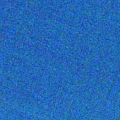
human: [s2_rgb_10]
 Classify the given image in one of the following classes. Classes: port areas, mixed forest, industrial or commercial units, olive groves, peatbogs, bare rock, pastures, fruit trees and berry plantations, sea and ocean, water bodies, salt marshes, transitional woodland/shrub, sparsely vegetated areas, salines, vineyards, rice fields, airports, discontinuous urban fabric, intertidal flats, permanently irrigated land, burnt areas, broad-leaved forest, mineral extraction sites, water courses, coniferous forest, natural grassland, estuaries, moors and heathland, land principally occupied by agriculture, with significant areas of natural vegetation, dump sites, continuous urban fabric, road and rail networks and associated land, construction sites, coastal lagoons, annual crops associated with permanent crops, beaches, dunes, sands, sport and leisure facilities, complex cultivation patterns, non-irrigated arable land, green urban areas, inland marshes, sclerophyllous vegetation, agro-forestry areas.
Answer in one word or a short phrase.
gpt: sea and ocean